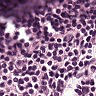
Metastatic tissue present: no